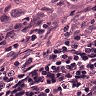
Metastatic tissue present: yes